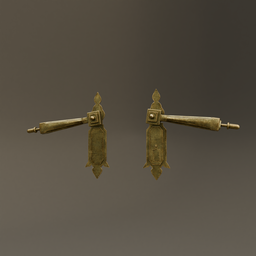
Label: mechanical